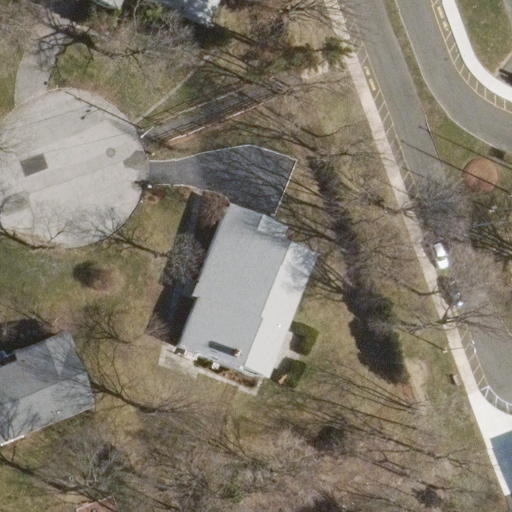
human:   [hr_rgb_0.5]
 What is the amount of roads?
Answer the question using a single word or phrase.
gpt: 2

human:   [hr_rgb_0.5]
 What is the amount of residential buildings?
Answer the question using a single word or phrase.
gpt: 3

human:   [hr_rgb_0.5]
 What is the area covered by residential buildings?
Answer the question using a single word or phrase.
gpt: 1288m2

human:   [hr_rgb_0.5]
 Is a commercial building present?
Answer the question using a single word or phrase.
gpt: no

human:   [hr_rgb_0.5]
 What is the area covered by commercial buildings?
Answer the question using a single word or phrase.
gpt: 0m2

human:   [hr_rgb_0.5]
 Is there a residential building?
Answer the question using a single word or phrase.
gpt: yes

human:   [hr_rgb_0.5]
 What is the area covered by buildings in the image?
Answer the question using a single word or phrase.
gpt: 1288m2

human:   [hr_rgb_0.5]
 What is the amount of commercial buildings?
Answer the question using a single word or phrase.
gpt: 0

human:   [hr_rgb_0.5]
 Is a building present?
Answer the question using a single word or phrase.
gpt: yes

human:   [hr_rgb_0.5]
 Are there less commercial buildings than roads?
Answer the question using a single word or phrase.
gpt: yes

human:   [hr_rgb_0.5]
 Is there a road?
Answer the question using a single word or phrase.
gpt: yes

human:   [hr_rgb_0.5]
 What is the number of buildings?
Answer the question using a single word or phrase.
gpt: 3

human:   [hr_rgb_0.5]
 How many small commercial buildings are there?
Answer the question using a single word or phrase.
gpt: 0

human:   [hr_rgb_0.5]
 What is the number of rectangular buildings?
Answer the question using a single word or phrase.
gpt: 0

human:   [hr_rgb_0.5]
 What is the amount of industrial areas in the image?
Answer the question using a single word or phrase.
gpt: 0

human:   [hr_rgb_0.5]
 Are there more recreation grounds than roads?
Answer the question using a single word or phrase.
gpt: no

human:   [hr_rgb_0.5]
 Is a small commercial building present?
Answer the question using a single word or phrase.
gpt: no

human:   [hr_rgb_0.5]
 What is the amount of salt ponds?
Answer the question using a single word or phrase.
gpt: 0

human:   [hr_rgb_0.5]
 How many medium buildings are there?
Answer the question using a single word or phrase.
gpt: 2

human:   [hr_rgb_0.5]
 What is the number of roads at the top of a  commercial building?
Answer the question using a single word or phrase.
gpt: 0

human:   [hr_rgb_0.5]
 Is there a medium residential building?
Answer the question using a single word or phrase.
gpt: yes

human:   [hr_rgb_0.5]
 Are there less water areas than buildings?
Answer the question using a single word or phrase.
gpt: yes

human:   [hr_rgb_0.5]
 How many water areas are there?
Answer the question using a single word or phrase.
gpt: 0

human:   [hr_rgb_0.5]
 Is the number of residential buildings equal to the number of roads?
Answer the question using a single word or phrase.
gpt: no

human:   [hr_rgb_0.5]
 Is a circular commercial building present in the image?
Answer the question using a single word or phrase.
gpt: no

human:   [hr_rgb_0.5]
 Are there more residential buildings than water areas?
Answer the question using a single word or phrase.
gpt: yes

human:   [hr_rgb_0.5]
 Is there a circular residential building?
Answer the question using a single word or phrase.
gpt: no

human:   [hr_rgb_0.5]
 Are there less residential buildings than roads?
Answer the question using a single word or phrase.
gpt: no

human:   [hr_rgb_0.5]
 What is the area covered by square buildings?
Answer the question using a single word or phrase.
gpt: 0m2

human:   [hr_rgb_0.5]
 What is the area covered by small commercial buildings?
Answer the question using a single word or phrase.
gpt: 0m2

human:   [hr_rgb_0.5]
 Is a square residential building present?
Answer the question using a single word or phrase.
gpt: no

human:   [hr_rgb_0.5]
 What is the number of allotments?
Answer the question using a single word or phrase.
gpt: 0

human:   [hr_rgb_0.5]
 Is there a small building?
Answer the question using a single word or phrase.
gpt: no

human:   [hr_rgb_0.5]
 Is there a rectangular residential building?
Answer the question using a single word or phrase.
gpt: no

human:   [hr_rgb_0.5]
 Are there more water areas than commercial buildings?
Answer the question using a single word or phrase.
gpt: no

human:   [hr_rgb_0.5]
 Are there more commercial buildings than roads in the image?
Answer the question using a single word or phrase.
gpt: no

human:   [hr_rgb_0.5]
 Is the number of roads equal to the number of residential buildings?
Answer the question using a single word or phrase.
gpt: no

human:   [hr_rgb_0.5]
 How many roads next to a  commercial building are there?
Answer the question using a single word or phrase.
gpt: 0

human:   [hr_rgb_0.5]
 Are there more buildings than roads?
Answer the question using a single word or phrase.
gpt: yes

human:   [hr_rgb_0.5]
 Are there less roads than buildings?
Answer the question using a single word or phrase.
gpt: yes

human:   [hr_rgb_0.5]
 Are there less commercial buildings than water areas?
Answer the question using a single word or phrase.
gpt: no

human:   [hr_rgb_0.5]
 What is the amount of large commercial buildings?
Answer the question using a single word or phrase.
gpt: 0

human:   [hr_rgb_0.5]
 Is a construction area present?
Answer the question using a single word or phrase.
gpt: no

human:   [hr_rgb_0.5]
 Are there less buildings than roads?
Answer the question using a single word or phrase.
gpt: no

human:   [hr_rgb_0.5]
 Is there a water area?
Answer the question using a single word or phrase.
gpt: no

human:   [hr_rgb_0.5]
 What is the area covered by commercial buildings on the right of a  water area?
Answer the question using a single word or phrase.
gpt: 0m2

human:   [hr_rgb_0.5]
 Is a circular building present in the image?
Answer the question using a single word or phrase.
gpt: no

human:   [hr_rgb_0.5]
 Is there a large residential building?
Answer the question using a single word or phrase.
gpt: yes

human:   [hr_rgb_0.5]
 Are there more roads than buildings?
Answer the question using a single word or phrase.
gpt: no

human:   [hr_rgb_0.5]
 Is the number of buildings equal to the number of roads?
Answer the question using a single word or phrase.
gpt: no

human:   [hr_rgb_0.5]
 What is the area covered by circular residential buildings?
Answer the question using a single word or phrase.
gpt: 0m2

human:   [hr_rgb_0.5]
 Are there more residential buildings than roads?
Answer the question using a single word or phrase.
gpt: yes

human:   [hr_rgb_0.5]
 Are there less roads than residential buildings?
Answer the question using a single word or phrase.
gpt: yes

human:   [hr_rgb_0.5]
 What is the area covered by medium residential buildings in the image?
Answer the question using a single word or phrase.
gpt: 728m2

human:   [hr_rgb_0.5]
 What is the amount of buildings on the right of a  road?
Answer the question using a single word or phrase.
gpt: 2

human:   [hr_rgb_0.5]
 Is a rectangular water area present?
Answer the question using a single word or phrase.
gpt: no

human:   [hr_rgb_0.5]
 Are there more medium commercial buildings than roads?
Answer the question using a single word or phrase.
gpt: no

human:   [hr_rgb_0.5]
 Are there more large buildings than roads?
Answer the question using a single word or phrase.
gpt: no

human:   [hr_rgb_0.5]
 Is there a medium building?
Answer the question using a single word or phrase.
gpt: yes

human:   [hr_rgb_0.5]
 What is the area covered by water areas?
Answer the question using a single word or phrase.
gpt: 0m2

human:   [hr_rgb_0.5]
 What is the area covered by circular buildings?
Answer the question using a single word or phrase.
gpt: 0m2

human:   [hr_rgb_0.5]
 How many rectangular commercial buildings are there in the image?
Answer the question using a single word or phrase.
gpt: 0

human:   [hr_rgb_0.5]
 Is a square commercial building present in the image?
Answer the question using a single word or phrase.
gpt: no

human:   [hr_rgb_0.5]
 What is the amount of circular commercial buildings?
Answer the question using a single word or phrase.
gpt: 0